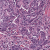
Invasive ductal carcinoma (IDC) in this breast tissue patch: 1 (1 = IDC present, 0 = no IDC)